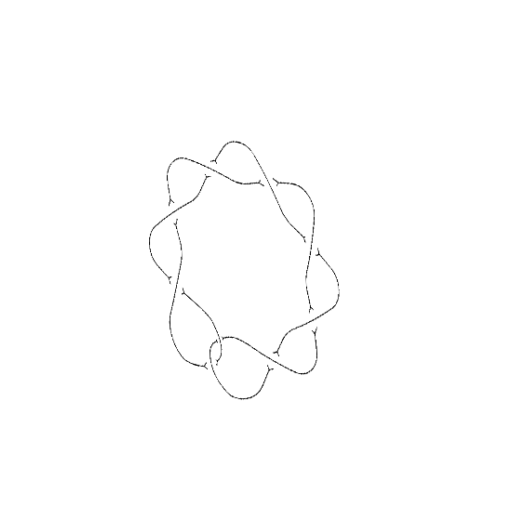
Crossing number: 9